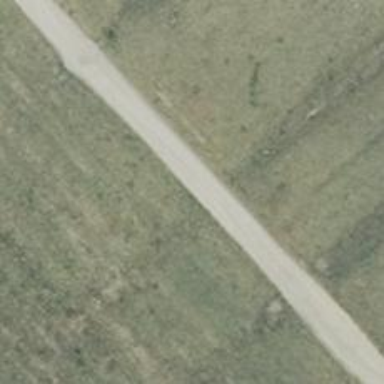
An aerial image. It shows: Gravel track with grade2 quality.